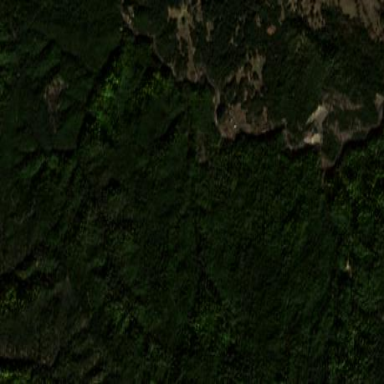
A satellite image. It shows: Forest area.